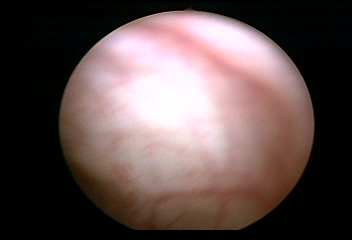
Modality: WLC
Class: Normal mucosa
Bladder cancer association: No